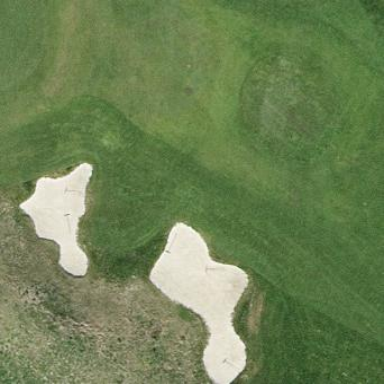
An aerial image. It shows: Golf bunker filled with natural sand.